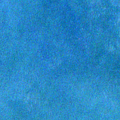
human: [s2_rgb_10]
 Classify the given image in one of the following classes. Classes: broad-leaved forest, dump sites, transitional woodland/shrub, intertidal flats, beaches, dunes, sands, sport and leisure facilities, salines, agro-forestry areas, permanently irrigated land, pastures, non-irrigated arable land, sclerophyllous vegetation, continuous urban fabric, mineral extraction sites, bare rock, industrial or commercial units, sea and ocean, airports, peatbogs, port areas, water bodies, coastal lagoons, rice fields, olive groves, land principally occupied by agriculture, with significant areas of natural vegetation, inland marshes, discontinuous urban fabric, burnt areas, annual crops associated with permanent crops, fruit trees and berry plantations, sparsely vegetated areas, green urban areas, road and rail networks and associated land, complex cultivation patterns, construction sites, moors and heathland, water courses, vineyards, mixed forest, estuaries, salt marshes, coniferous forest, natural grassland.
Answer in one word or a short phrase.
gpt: sea and ocean